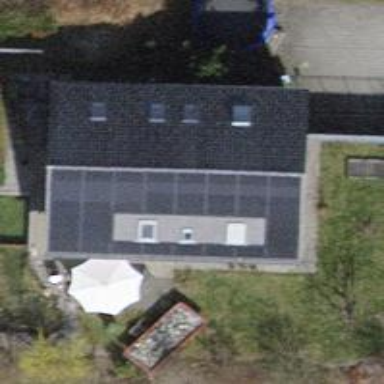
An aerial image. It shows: Small solar photovoltaic panel generator on the roof of building.